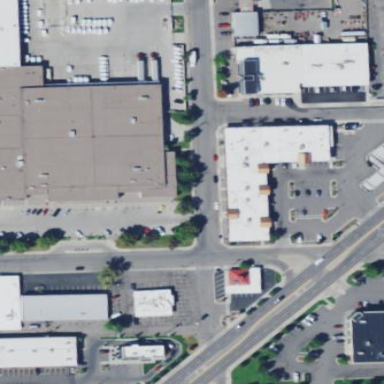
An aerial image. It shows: Commercial area.